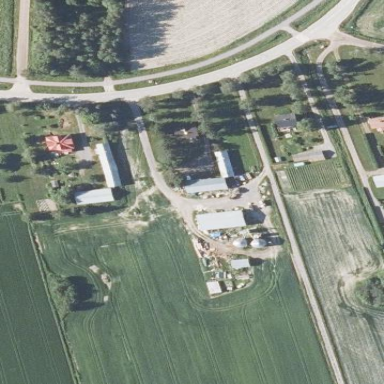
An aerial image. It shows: Farmyard area.